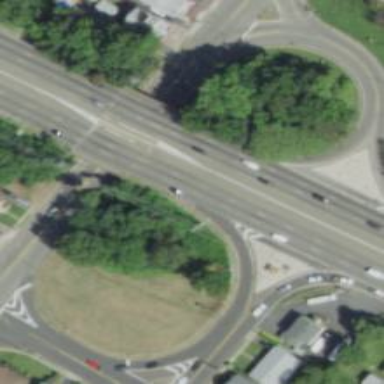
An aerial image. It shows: Bridge on trunk highway that is classified as urban freeway/expressway.